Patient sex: F
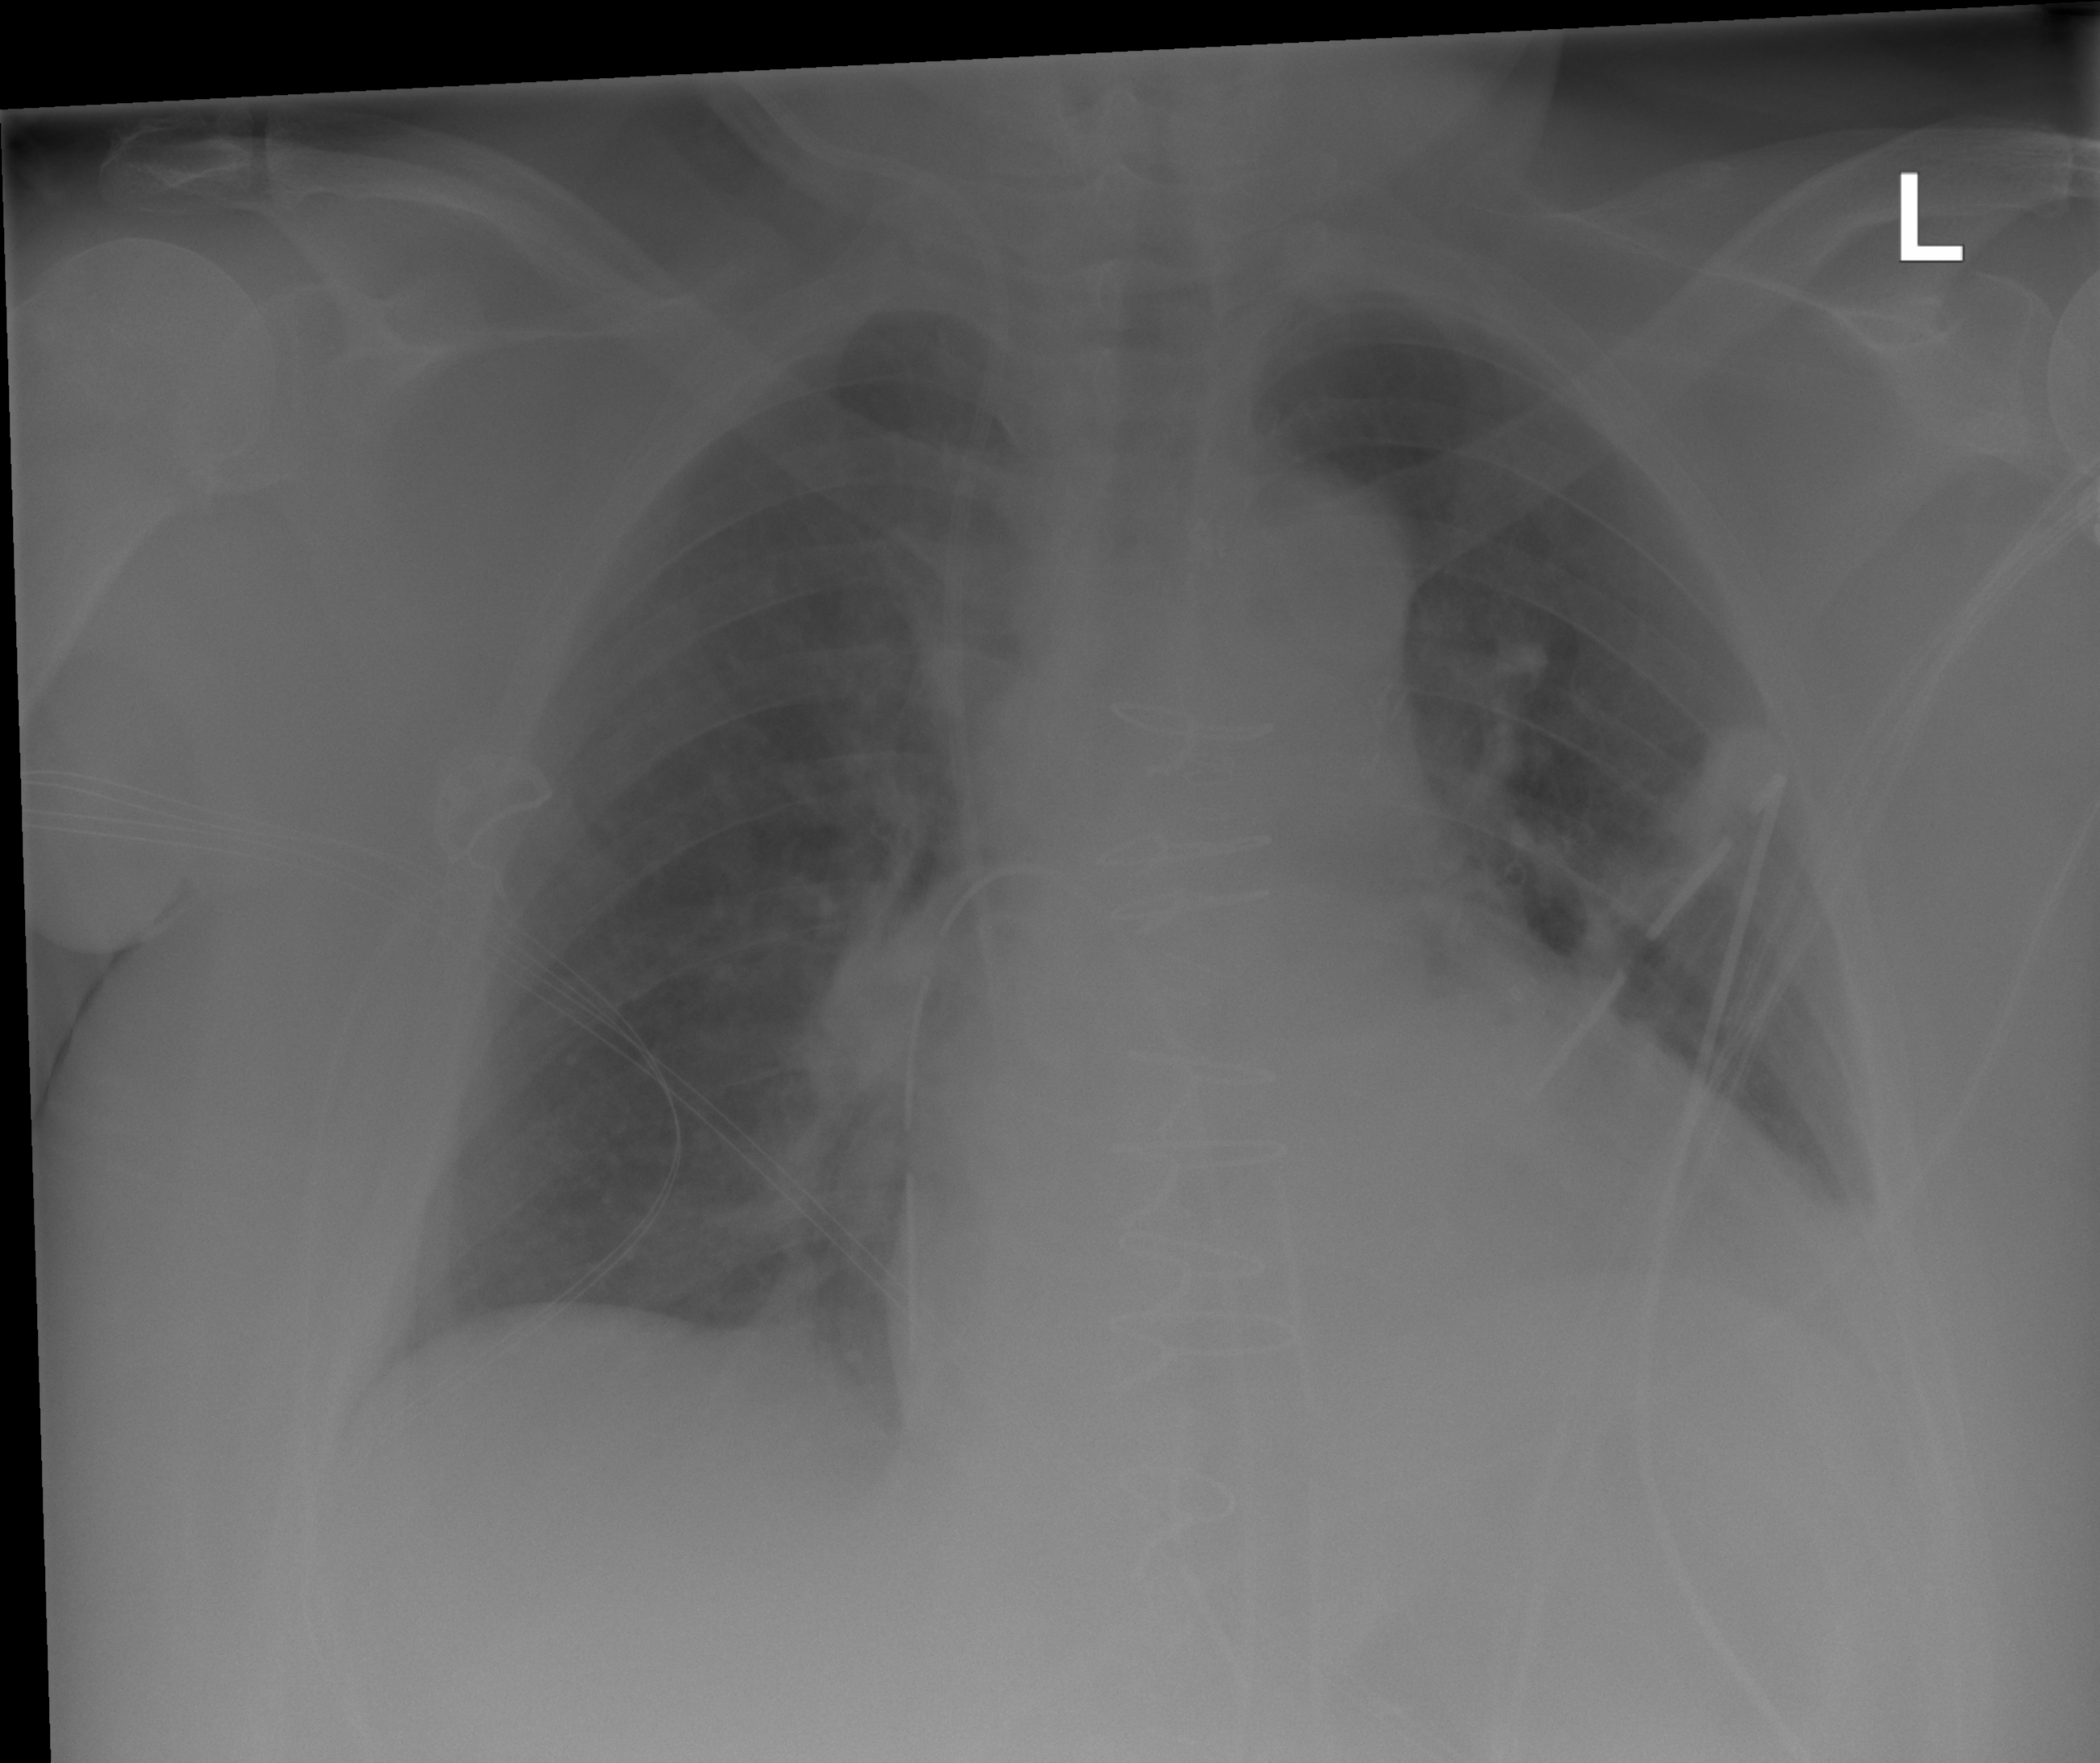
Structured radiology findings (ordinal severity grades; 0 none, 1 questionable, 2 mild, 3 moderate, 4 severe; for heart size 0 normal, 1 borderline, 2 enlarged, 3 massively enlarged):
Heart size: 1
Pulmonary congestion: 2
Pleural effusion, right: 0
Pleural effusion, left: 0
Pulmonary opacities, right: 0
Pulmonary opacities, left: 0
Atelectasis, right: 0
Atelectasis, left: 0